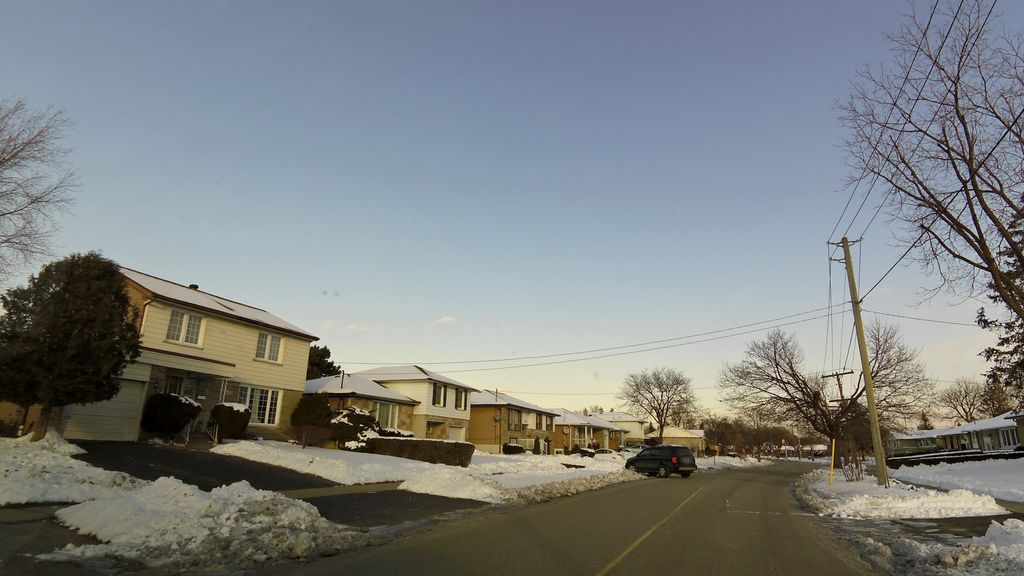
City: toronto